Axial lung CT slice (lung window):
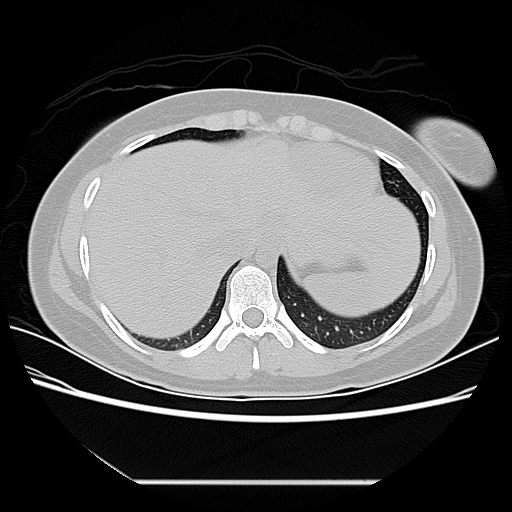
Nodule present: no